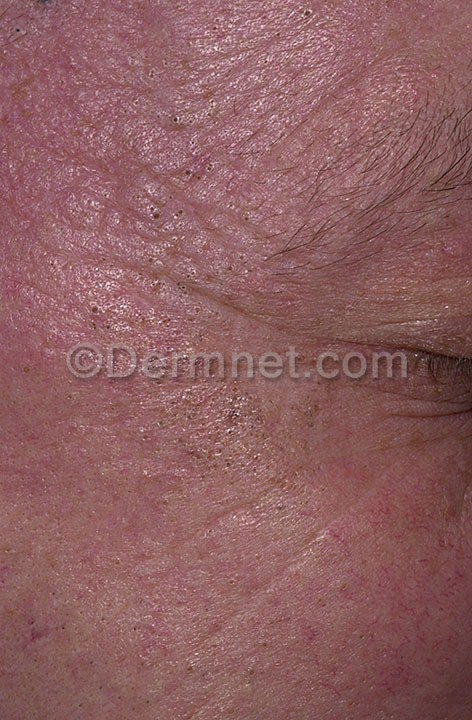
Disease: Light Diseases and Disorders of Pigmentation